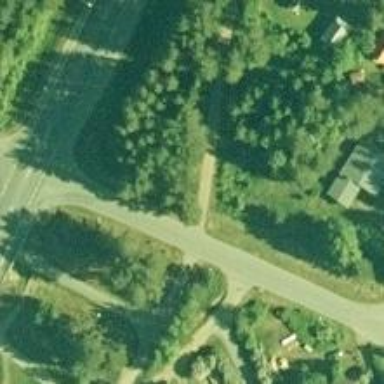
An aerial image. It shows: Uncontrolled and unmarked road crossing.